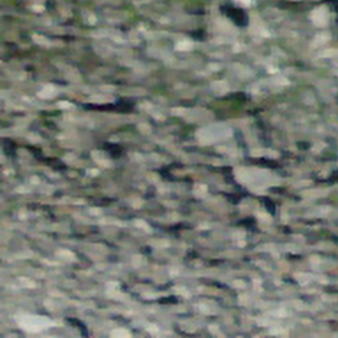
Label: other